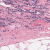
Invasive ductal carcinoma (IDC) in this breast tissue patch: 0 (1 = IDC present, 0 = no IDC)